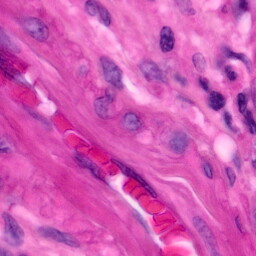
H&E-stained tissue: Pancreatic